Field crop: tomato
Growth stage: 2
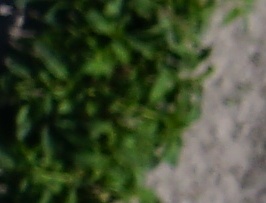
Species: tomato